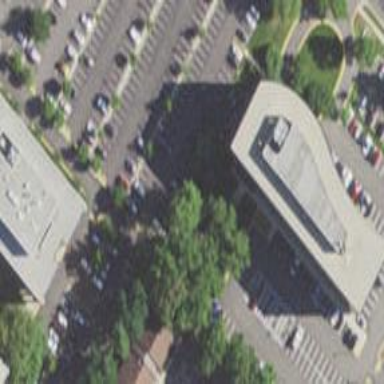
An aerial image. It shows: Office building.